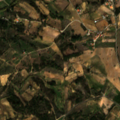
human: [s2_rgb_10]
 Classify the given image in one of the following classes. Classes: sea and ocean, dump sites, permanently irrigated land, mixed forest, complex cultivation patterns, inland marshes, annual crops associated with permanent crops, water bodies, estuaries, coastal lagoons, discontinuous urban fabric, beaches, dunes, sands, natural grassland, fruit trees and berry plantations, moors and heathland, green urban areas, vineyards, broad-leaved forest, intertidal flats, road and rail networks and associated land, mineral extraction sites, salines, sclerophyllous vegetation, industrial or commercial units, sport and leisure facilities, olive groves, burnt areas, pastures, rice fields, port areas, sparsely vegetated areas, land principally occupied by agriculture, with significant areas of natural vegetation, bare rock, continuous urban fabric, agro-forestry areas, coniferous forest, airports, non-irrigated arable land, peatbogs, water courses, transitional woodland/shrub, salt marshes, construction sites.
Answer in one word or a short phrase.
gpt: vineyards, pastures, complex cultivation patterns, land principally occupied by agriculture, with significant areas of natural vegetation